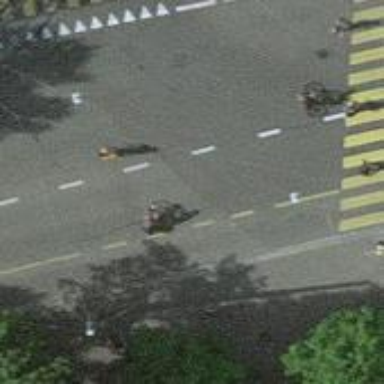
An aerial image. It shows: Tertiary road with asphalt surface and lane for cyclists on both sides.